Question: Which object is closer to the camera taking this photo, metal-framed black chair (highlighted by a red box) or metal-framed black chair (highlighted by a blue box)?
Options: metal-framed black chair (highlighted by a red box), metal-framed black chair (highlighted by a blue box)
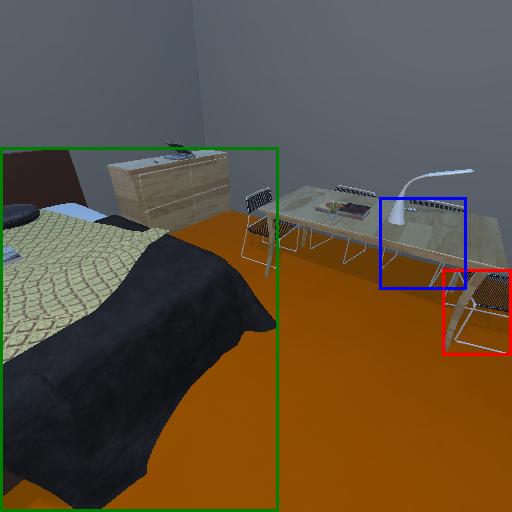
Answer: metal-framed black chair (highlighted by a red box)